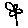
Label: flower